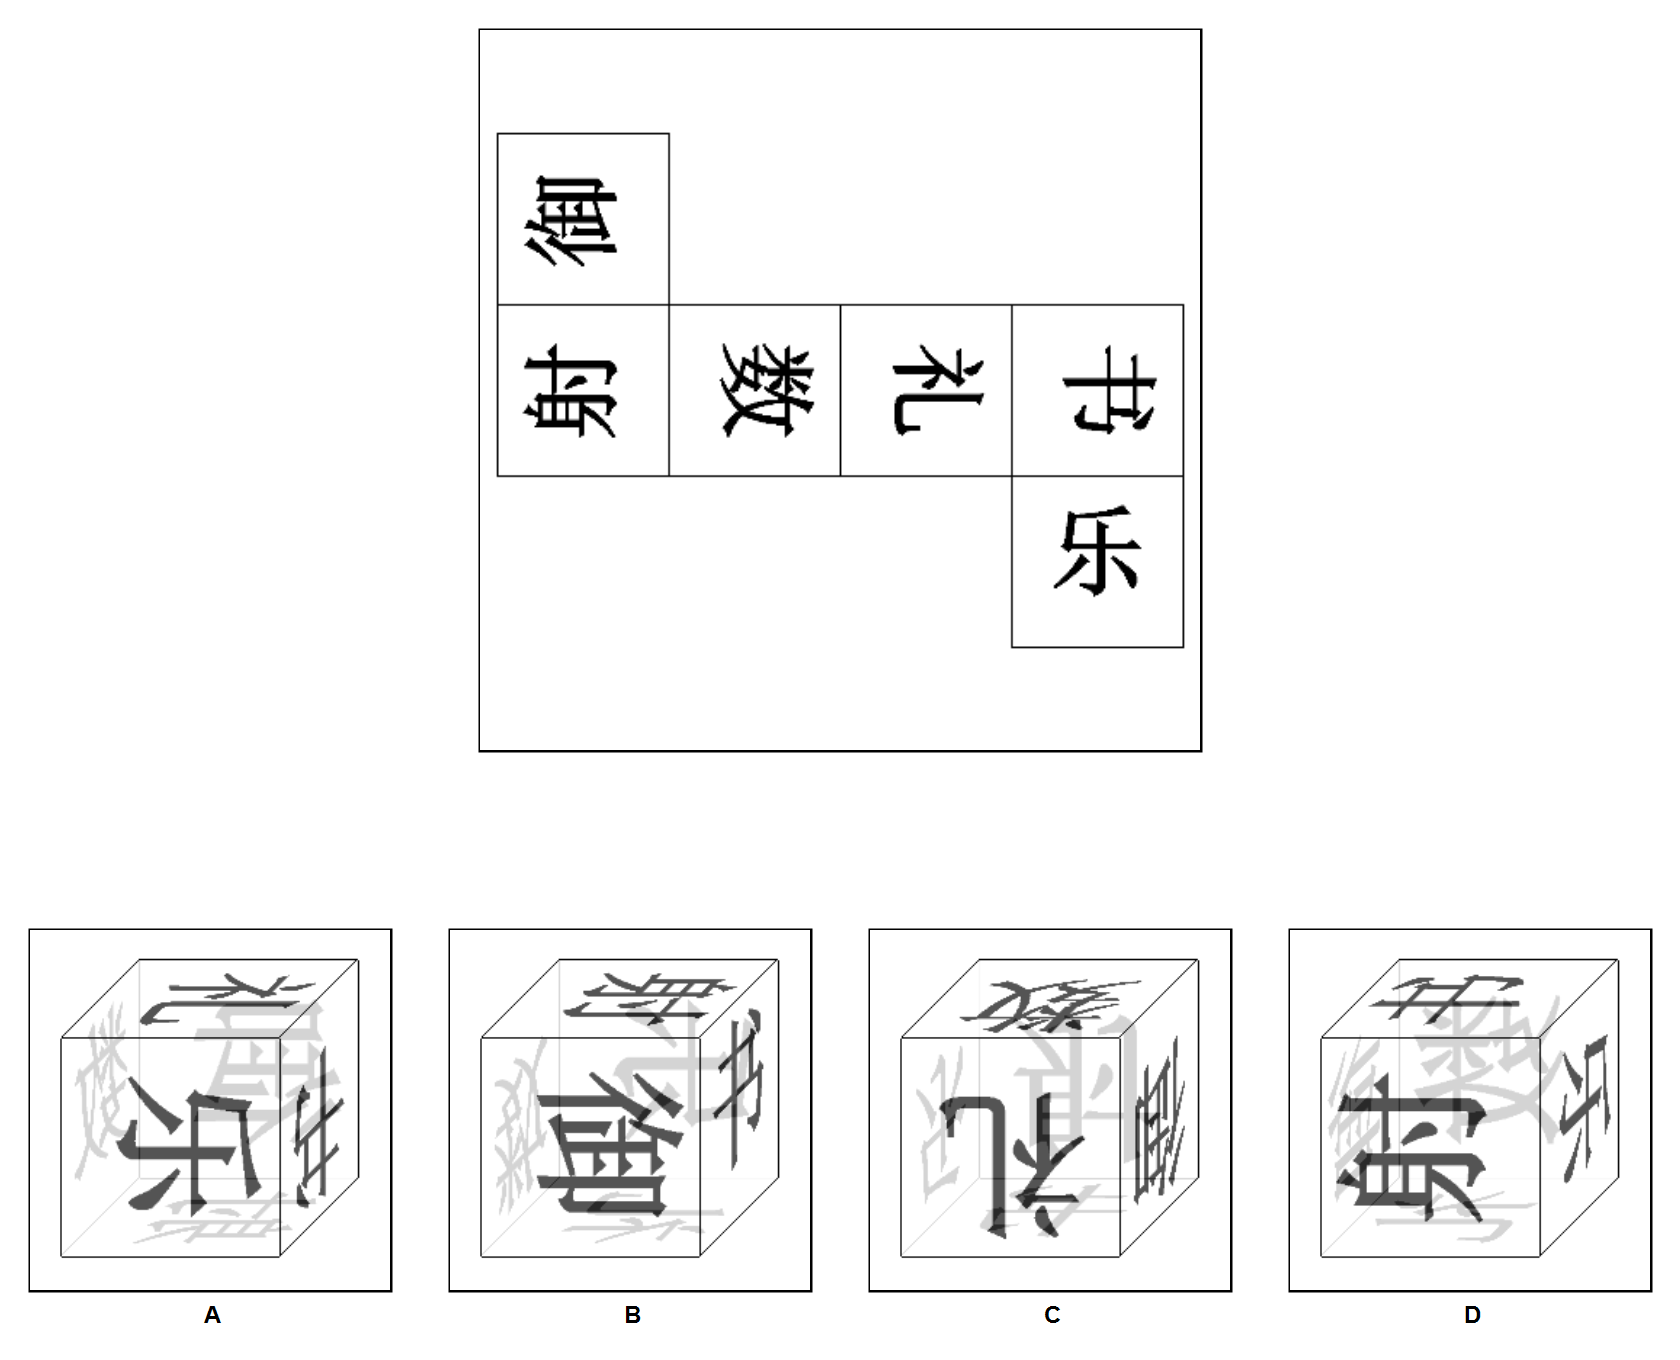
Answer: D